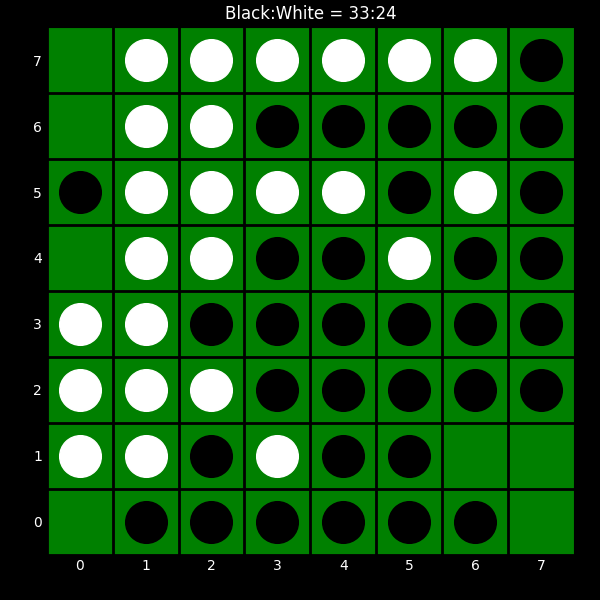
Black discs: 33
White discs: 24